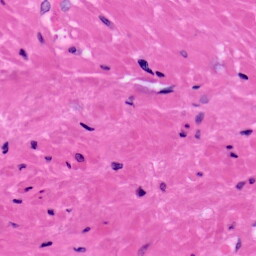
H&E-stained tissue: Prostate